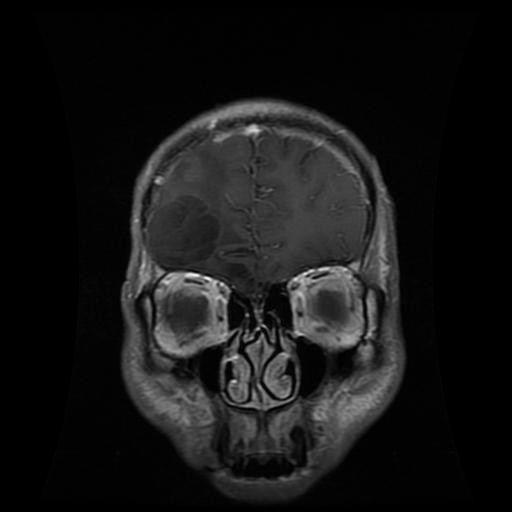
Label: glioma